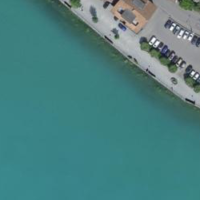
EUNIS habitat code: 14
Species observed at this site:
Larus michahellis
Podiceps cristatus
Cygnus olor
Fulica atra
Anas platyrhynchos
Mergus merganser
Milvus milvus
Passer domesticus
Sedum album
Motacilla alba